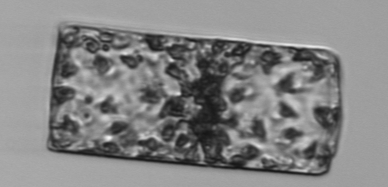
Label: Guinardia_flaccida